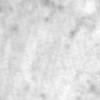
Label: no_change